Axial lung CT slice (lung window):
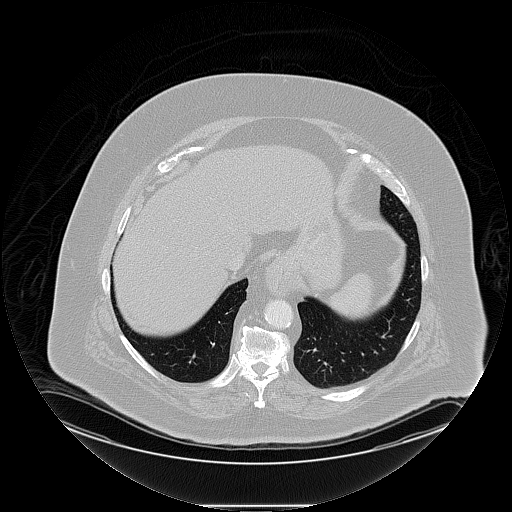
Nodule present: no